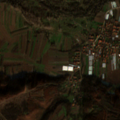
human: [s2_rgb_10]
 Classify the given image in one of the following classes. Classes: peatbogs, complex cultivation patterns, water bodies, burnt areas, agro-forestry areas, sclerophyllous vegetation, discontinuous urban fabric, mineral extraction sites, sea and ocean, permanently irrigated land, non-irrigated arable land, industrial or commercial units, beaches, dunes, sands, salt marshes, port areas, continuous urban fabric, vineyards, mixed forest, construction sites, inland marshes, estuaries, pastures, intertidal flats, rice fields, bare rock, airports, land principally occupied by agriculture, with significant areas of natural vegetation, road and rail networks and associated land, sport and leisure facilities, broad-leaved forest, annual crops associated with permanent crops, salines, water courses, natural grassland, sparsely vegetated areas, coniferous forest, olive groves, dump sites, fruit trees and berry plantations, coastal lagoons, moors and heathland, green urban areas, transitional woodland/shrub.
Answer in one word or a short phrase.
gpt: complex cultivation patterns, land principally occupied by agriculture, with significant areas of natural vegetation, broad-leaved forest